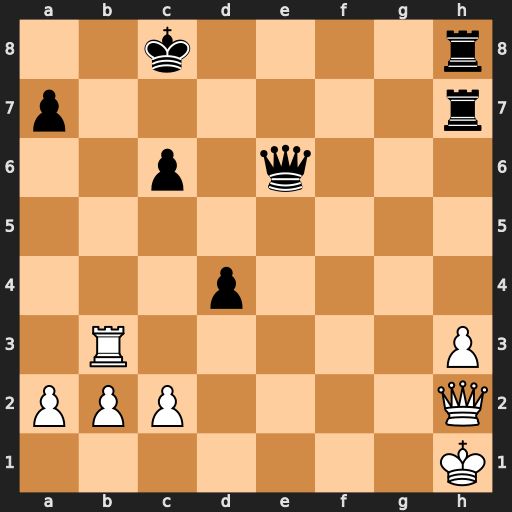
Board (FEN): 2k4r/p6r/2p1q3/8/3p4/1R5P/PPP4Q/7K
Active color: w
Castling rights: -
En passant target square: -
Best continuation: Qb8+ Kd7 Rb7#